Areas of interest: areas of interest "Traffic and Vehicle Management"
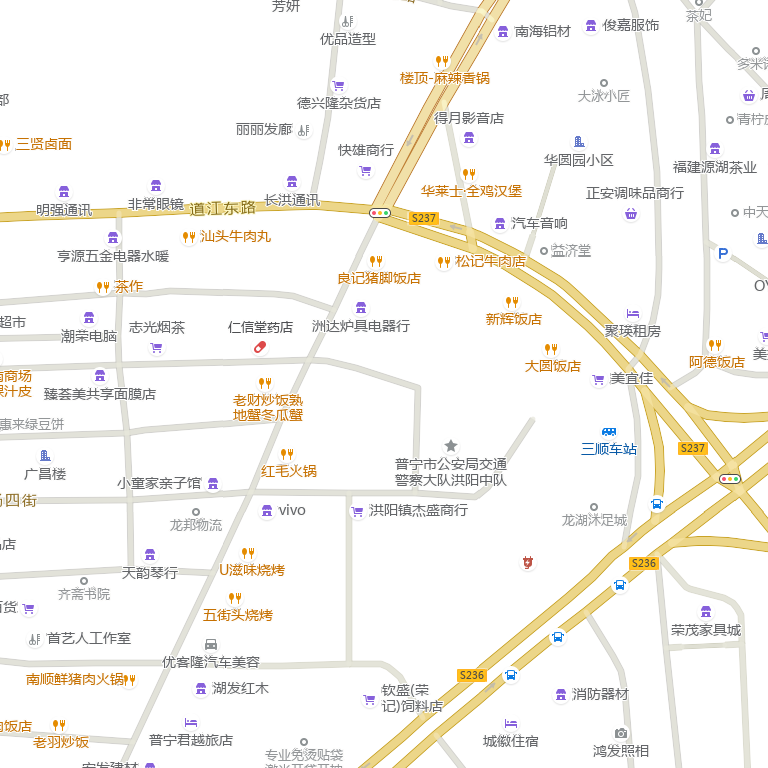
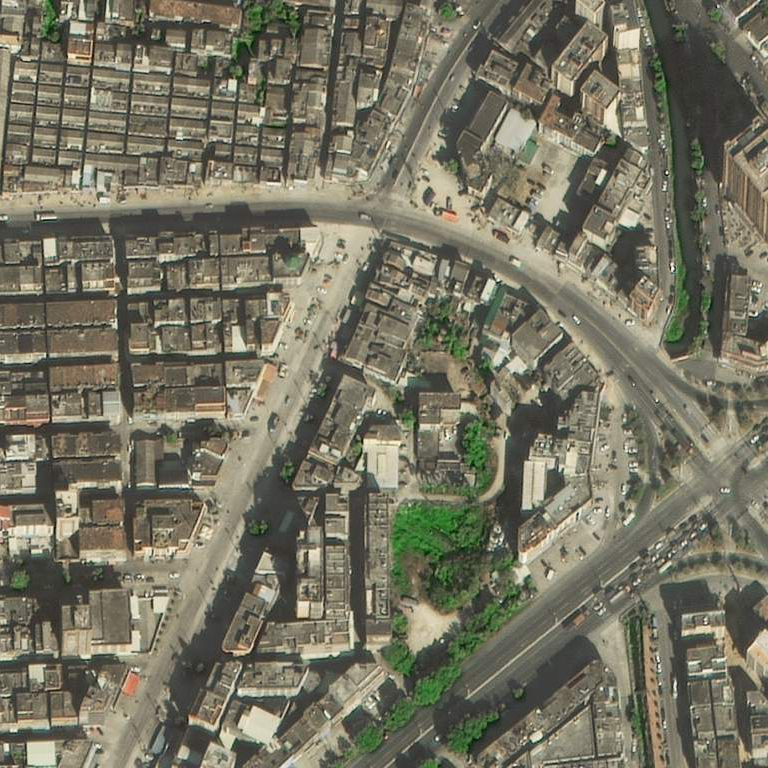